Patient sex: M
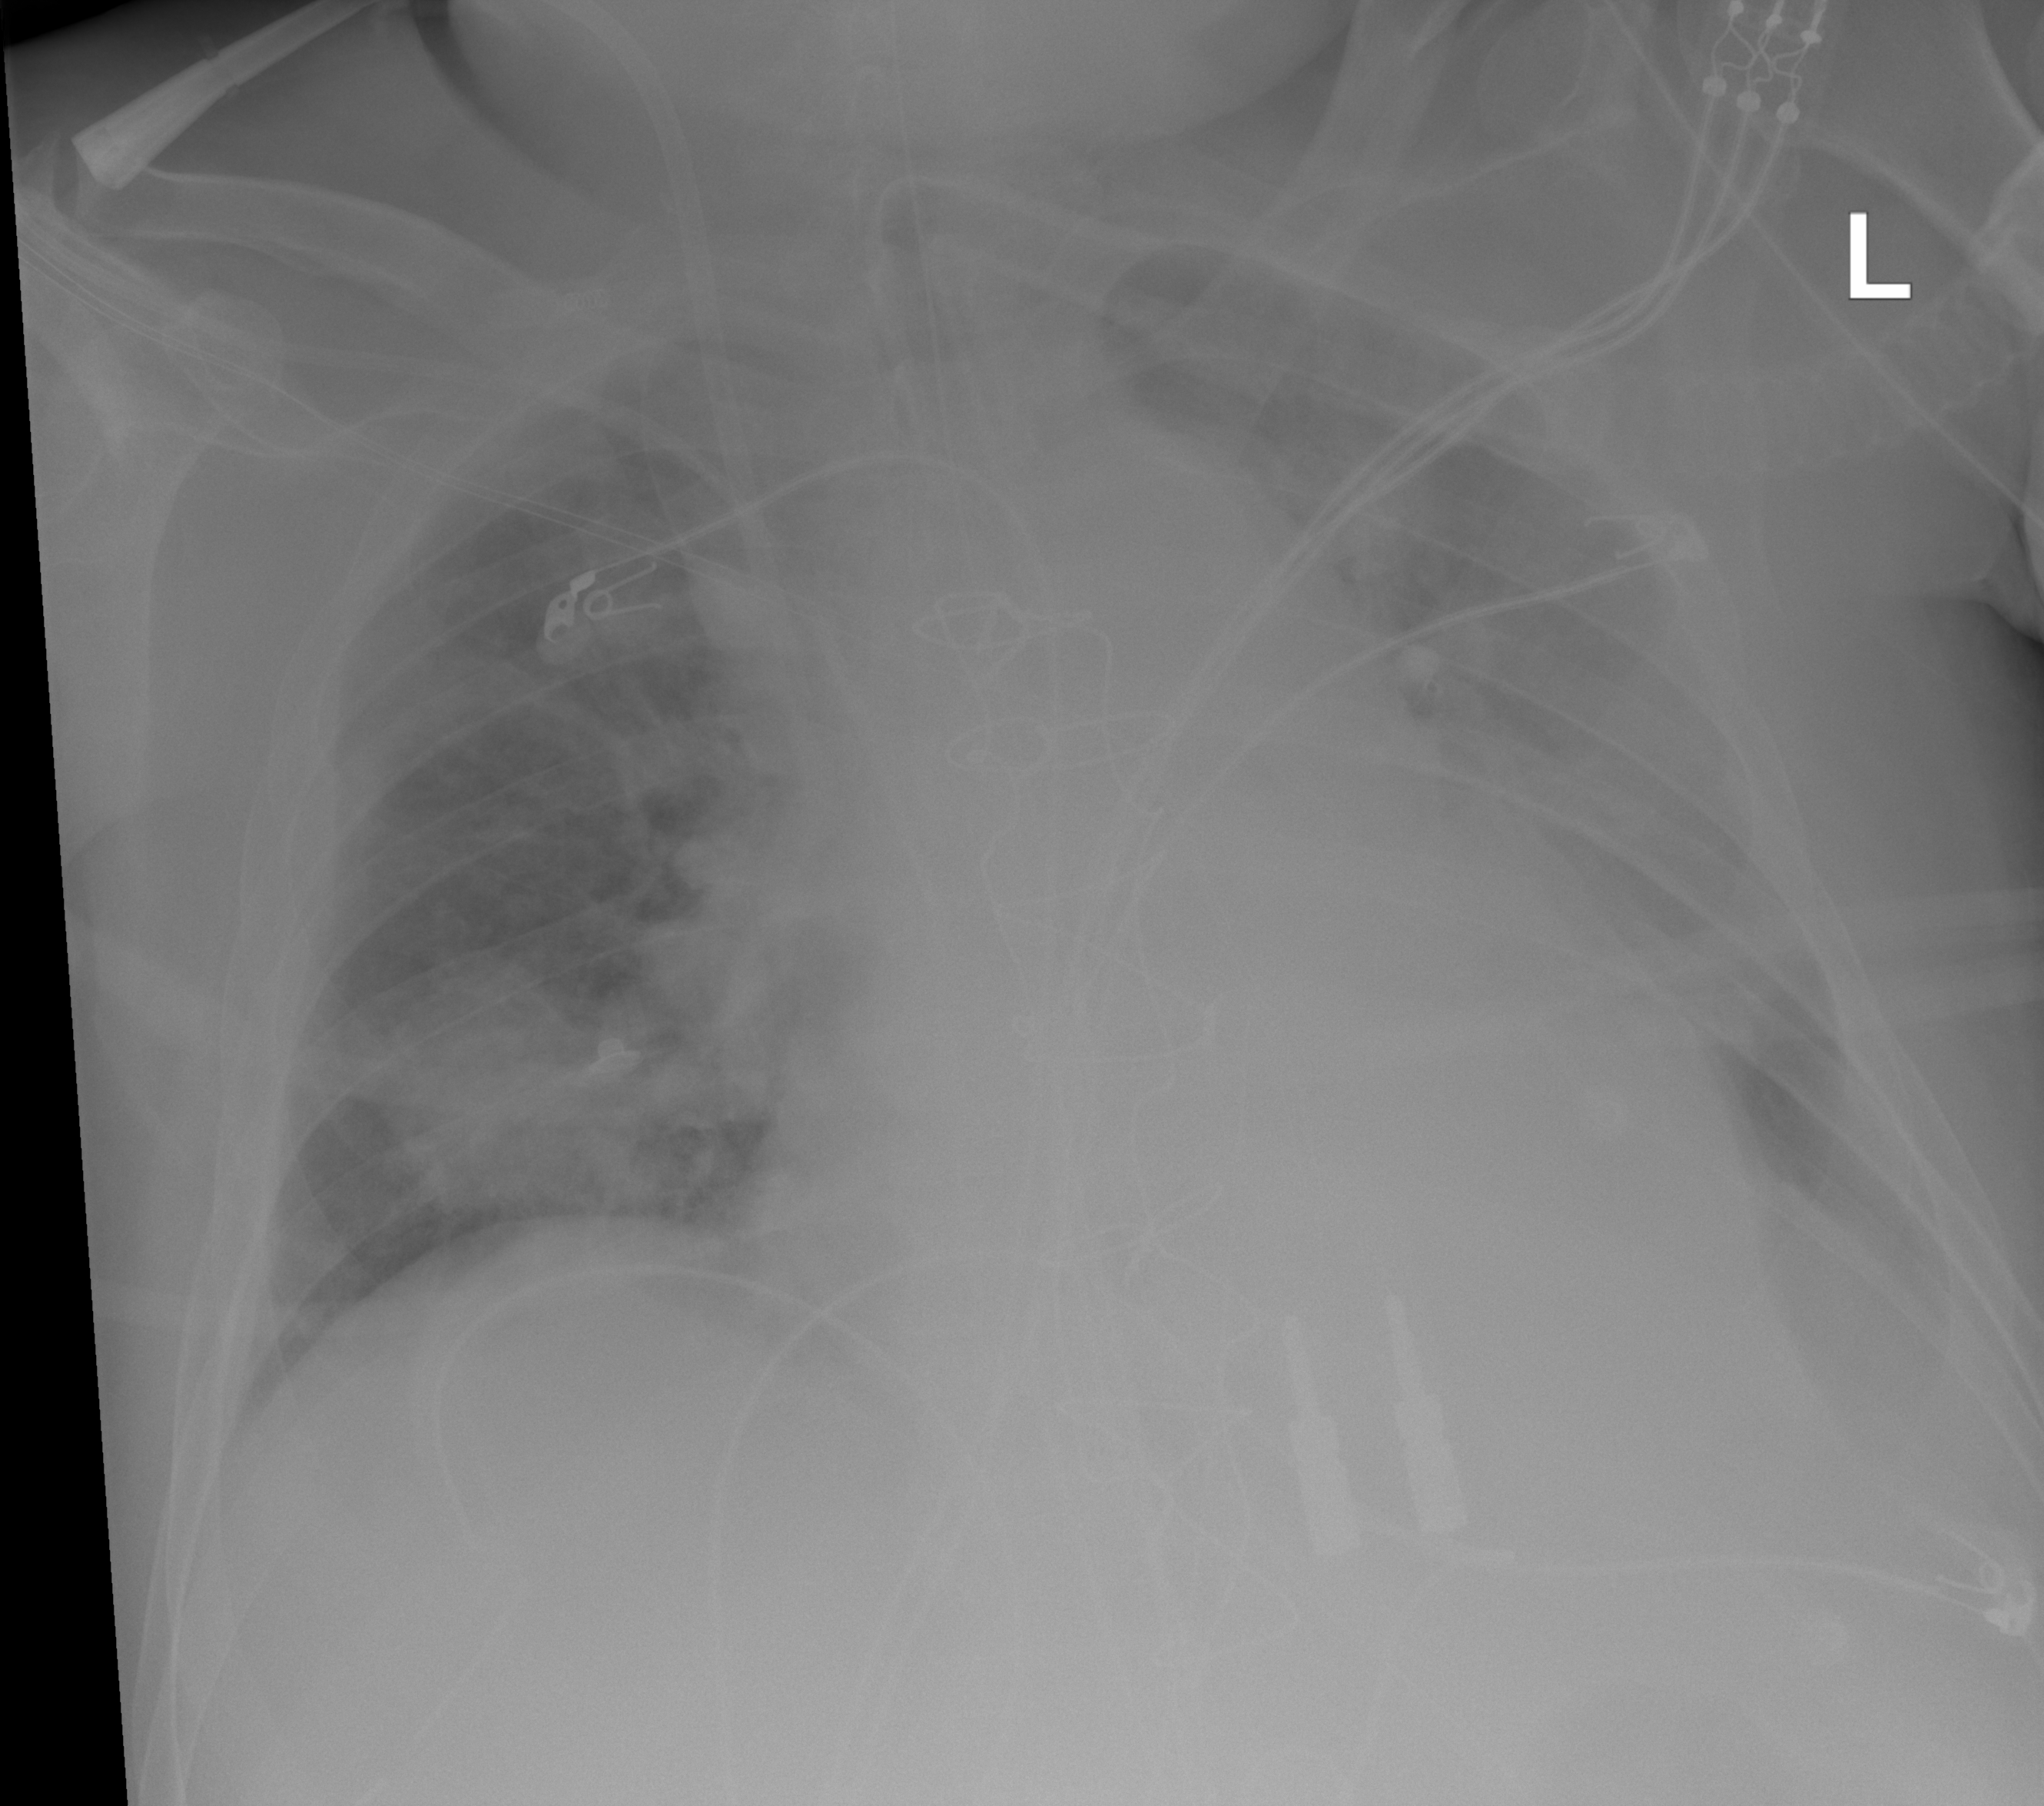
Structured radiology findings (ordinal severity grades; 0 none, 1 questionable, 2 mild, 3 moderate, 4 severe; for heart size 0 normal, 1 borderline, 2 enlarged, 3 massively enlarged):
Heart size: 2
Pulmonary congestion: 2
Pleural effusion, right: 0
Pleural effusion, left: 2
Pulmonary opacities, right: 2
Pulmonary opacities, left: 2
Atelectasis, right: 0
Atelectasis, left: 2